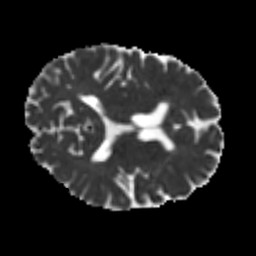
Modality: MD
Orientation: axial
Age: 48
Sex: male
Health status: healthy
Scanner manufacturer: ge
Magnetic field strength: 3 T
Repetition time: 11 s
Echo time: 0.065 s